Field crop: maize
Growth stage: 2
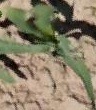
Species: maize